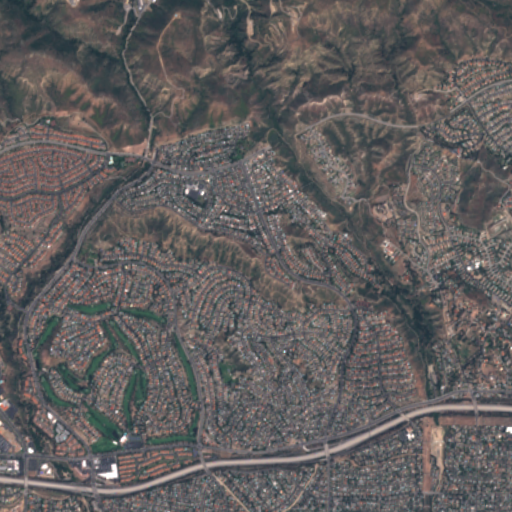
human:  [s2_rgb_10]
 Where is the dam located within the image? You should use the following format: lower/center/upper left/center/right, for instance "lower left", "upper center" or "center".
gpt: The dam is located in the lower right of the image.
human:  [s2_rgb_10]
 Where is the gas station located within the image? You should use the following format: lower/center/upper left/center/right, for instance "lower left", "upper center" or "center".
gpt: The gas station is located in the lower left of the image.
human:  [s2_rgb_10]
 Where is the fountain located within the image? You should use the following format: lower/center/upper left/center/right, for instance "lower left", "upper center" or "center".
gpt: The fountain is located in the lower left of the image.
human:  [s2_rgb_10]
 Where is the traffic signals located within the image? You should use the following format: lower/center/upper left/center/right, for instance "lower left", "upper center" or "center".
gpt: The traffic signals is located in the lower of the image.
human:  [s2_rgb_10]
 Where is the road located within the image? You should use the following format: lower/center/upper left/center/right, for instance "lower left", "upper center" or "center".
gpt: There is no road in the image.